Interaction volume radius: 5 \u00c5
Interaction volume height: 10 \u00c5
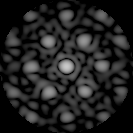
Disorder parameter: 0.4839